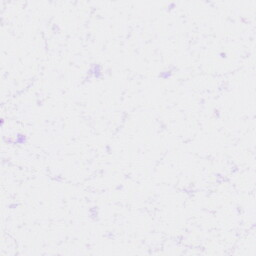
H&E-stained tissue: Liver